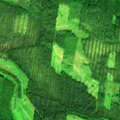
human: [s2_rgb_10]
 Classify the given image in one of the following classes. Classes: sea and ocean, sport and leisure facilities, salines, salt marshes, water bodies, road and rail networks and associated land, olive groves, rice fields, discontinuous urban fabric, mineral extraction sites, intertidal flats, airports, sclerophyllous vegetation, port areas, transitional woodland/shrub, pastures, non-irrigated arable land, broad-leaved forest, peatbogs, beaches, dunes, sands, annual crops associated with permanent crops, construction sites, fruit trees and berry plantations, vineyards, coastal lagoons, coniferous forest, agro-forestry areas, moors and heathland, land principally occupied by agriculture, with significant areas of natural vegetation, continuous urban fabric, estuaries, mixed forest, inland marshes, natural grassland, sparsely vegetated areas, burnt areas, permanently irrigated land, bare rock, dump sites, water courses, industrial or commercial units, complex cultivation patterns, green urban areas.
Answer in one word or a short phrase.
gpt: broad-leaved forest, coniferous forest, mixed forest, transitional woodland/shrub